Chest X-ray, PA view. Patient: 57 years old, sex F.
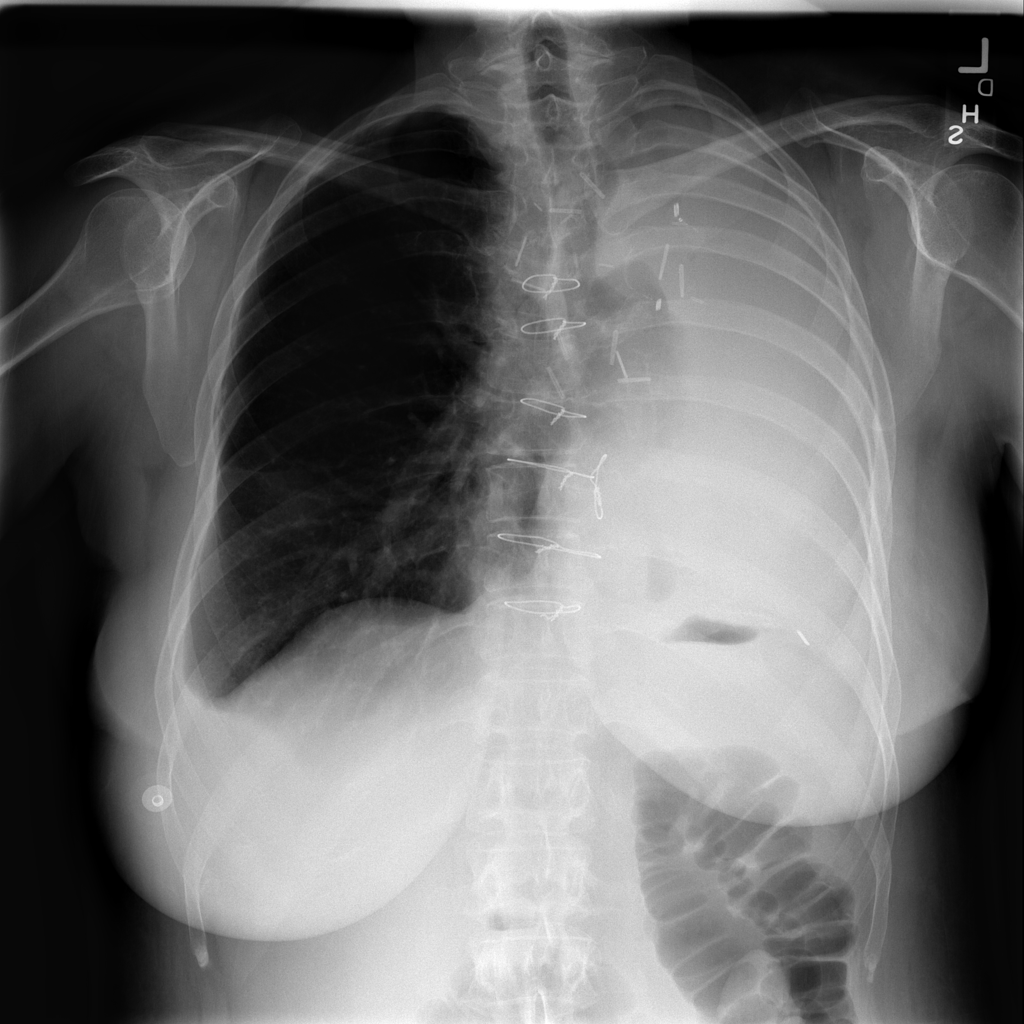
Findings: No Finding